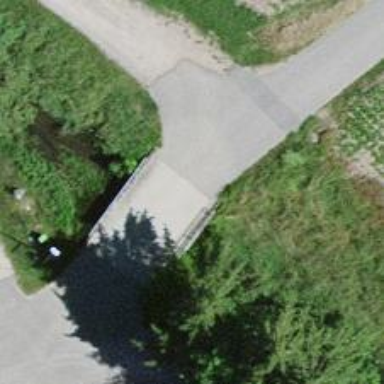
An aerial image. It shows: Unclassified road with asphalt surface crossing bridge.